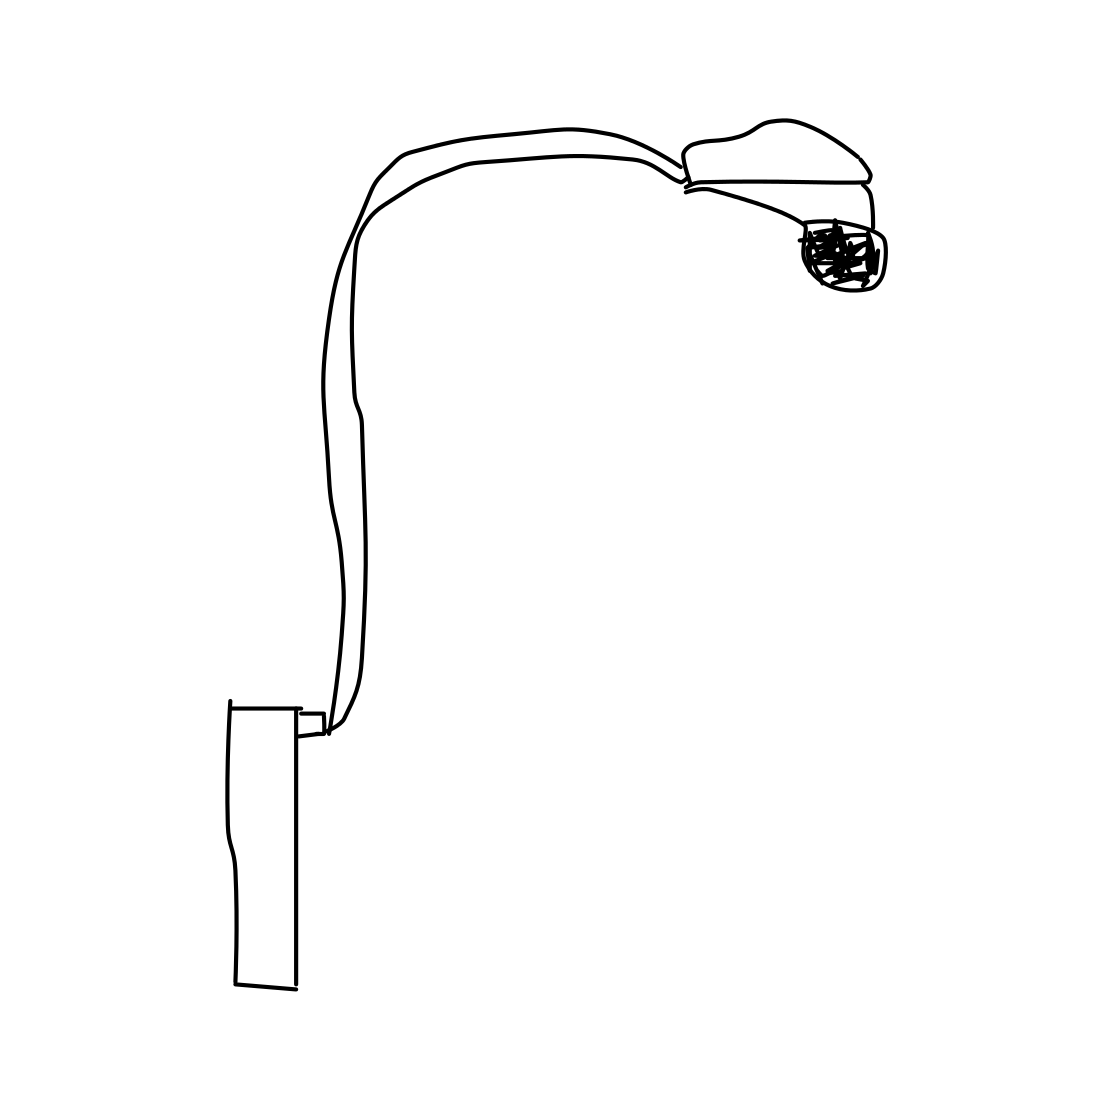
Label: streetlight